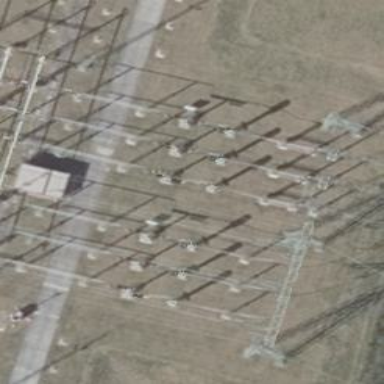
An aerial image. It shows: Outdoor switch with three cables.